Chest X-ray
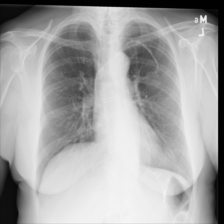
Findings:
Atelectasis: negative
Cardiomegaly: negative
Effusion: negative
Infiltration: negative
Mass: negative
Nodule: negative
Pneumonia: negative
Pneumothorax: negative
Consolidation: negative
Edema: negative
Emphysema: negative
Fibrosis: negative
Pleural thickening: negative
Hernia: negative